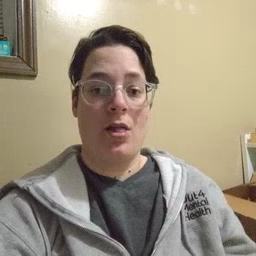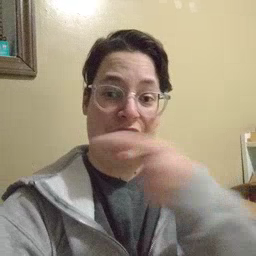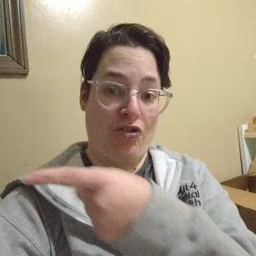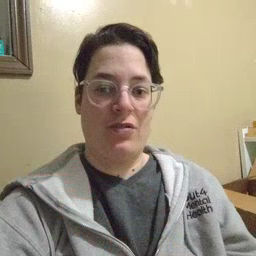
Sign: there